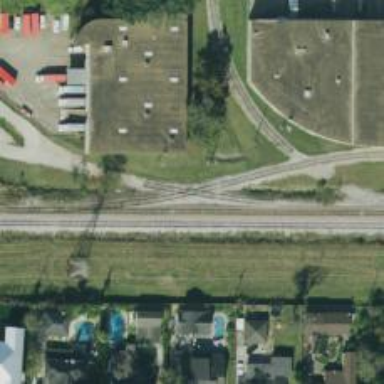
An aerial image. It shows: Disused railway spur service.